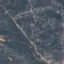
Land use / land cover class: HerbaceousVegetation